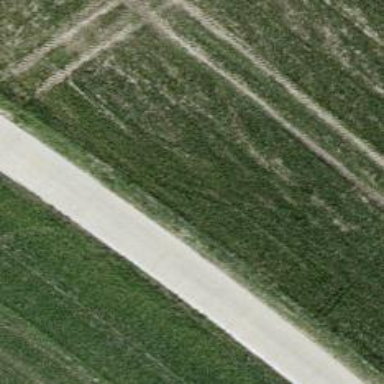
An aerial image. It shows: Unclassified road.